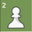
Piece: wP